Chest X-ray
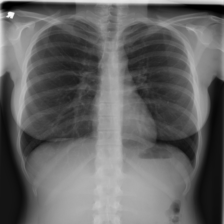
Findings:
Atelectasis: negative
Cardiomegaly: negative
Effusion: negative
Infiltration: negative
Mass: negative
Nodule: negative
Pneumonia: negative
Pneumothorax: negative
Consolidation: negative
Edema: negative
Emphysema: negative
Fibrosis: negative
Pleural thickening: negative
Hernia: negative